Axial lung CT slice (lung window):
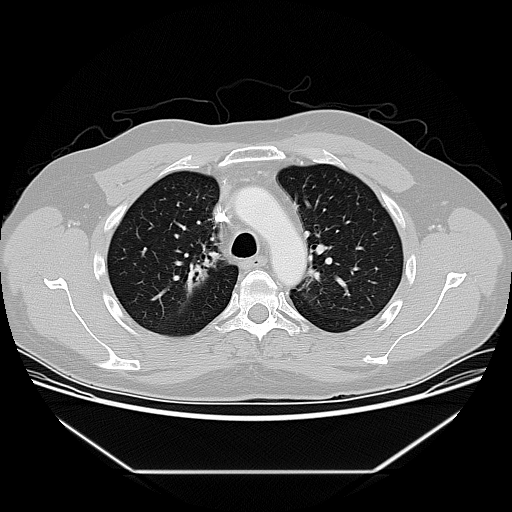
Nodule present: no